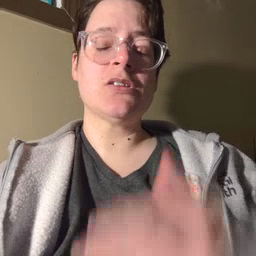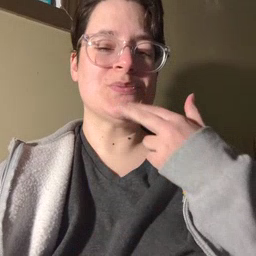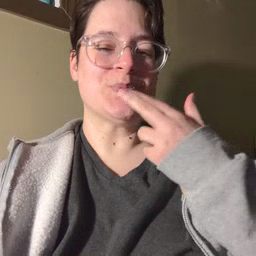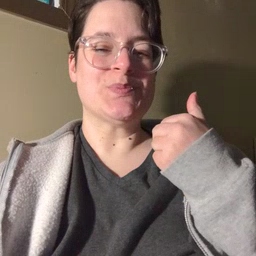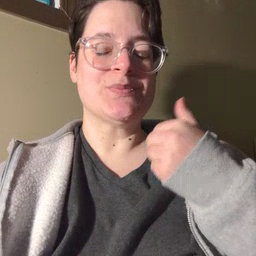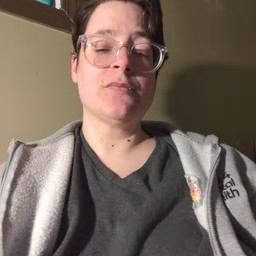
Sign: cute